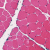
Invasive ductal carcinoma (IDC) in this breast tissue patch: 0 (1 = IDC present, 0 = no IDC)